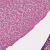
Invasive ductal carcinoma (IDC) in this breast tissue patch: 0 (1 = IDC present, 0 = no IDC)